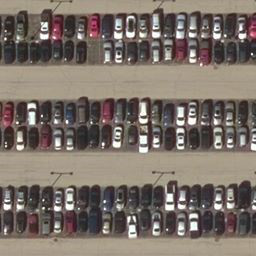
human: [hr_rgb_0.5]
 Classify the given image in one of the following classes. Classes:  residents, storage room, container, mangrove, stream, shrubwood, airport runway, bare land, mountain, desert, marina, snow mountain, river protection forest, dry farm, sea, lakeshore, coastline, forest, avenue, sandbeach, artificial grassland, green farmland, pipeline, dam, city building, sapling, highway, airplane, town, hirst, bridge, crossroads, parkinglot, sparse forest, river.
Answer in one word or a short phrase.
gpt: parkinglot